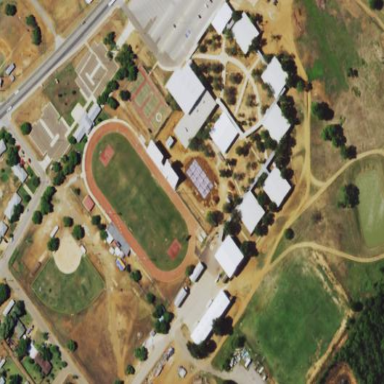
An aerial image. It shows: School.